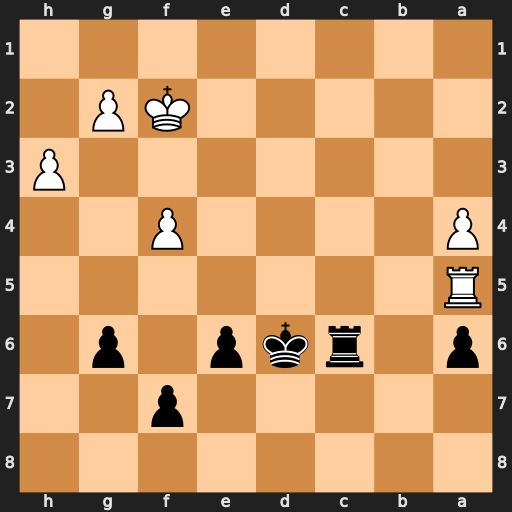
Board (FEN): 8/5p2/p1rkp1p1/R7/P4P2/7P/5KP1/8
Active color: b
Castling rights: -
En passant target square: -
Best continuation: f6 h4 Kc7